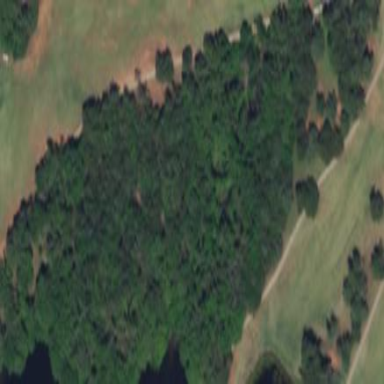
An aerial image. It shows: Beautiful woodland area.